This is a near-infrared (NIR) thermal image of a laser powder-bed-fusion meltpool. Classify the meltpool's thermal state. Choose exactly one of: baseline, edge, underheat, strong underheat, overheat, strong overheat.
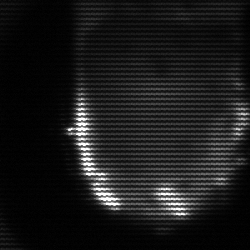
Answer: baseline